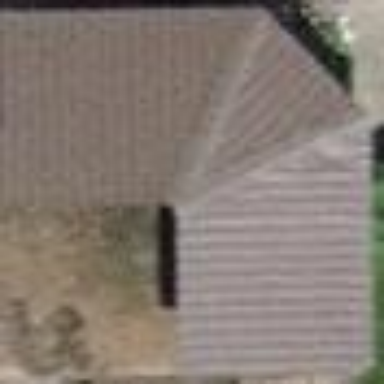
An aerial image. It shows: View of roof of building.